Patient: sex F, age 67
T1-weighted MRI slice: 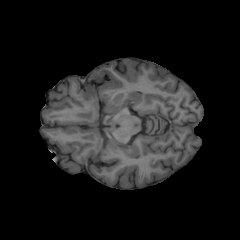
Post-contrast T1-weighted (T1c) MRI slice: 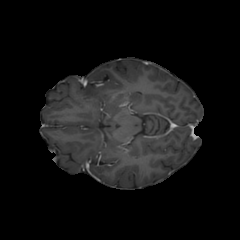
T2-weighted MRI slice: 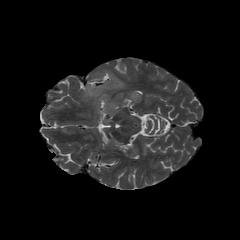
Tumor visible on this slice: yes
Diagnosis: Glioblastoma, IDH-wildtype
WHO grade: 4